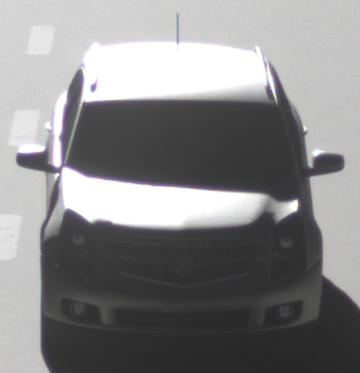
Make: Cadillac
Model: SRX 3.0 V6
Detailed model: SRX (II)
Model produced from: 2010/12
Model produced until: 2012/01
Doors: 5
Color: white
Road condition: dry road
Daytime: morning or afternoon
Contrast: high contrast